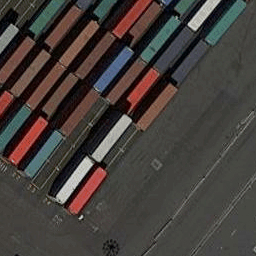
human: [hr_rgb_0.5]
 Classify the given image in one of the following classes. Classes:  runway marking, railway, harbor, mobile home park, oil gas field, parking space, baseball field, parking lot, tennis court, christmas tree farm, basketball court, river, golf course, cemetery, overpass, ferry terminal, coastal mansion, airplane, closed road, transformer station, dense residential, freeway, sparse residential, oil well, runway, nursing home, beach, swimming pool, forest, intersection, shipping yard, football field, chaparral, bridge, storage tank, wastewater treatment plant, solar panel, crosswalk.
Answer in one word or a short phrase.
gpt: shipping yard